Question: I have kml files with Polygons. Each set of polygons(each kml) has a name. When I show polygons on map, I also show their name.
The issue is that the same text appear in every polygon, while I would like the text to appear once only, in the middle of all polygons.

'''
function addMarkedArea(markedArea){
var text = markedArea.areaMapa == null? markedArea.name : markedArea.name + '
' + markedArea.areaMapa + ' ha'
features = new ol.format.KML({
extractStyles: false
}).readFeatures(markedArea.kml, {
dataProjection: 'EPSG:4326',
featureProjection: 'EPSG:3857'
});
var KMLvectorSource = new ol.source.Vector({
features: features
});
var KMLvector = new ol.layer.Vector({
name: markedArea.Id,
source: KMLvectorSource,
style: function(feature, resolution) {
return new ol.style.Style({
stroke: new ol.style.Stroke({
color: markedArea.color,
width: 3
}),
text: styleText(text, markedArea.color).text
});
}
});
map.getView().fit(KMLvector.getSource().getExtent(), map.getSize());
map.addLayer(KMLvector);
}
var styleText = function(text, color) {
var zoom = map.getView().getZoom();
var font = (zoom )
return {
text: new ol.style.Text({
font: font+'px Arial',
fill: new ol.style.Fill({
color: color
}),
stroke: new ol.style.Stroke({
color: '#000',
width: 3
}),
textAlign: "center",
textBaseline: "middle",
text: text,
overflow: true
})
}
}
'''
Is it possible to do?
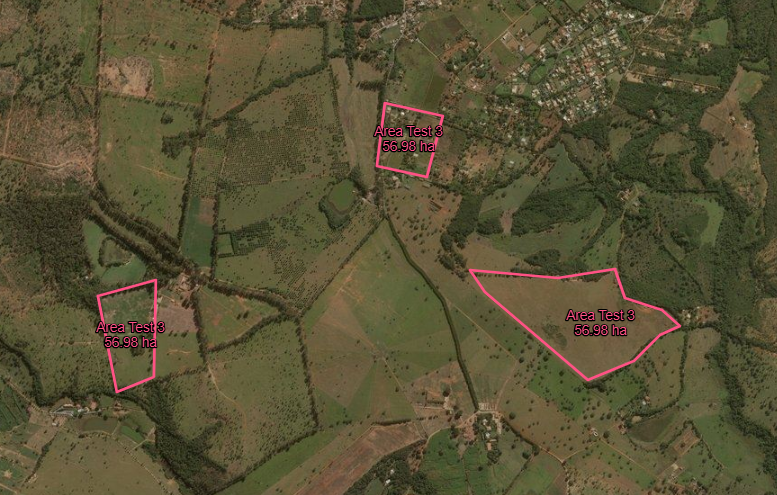
Answer: Split the style into a array and give the text part a point geometry
'''
style: function(feature, resolution) {
return [
new ol.style.Style({
stroke: new ol.style.Stroke({
color: markedArea.color,
width: 3
})
}),
new ol.style.Style({
geometry: new ol.geom.Point(ol.extent.getCenter(KMLvector.getSource().getExtent())),
text: styleText(text, markedArea.color).text
})
];
'''